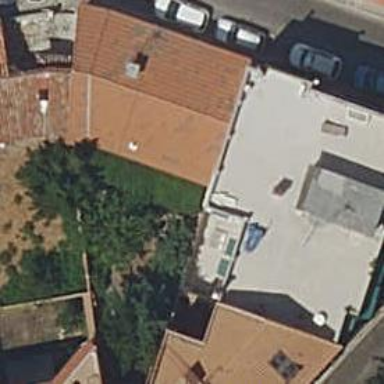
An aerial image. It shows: Building.